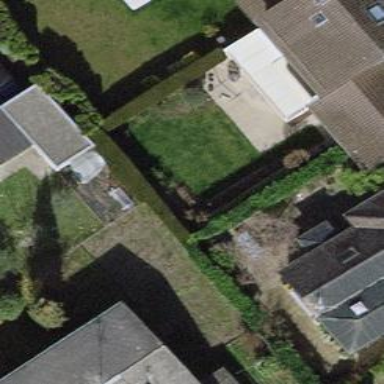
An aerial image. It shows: Garden enclosed by fence.